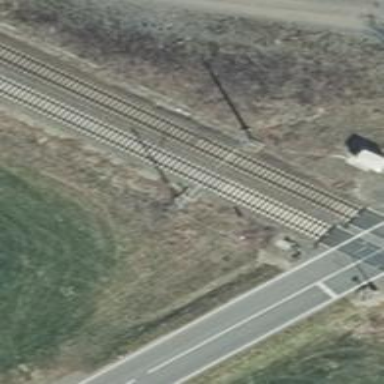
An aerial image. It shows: Railway signal.